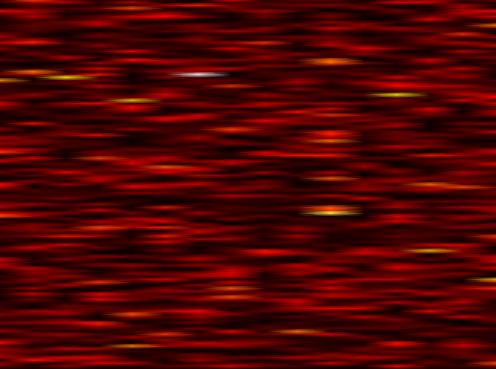
Label: FBMC